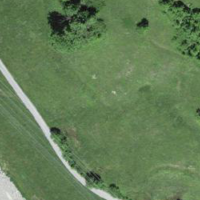
EUNIS habitat code: 24
Species observed at this site:
Lysimachia nummularia